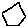
Label: hexagon